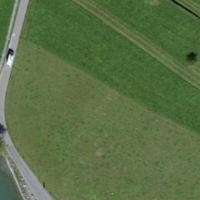
EUNIS habitat code: 25
Species observed at this site:
Cygnus olor